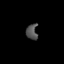
Tissue: lung
Cell type: Endothelial cells
Senescence score: 0.5688
Nuclear area (px): 174
Mean DAPI intensity: 80.167